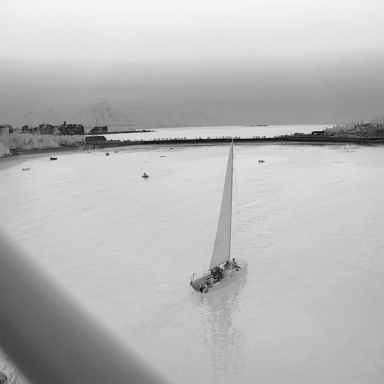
There is a sailboat in the infrared image.